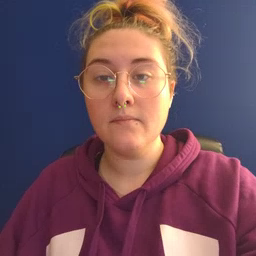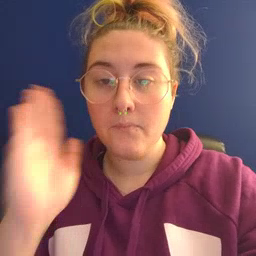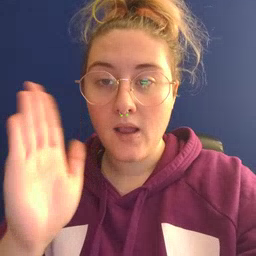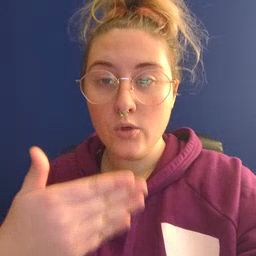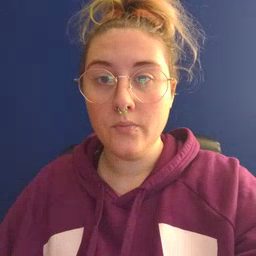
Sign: bedroom